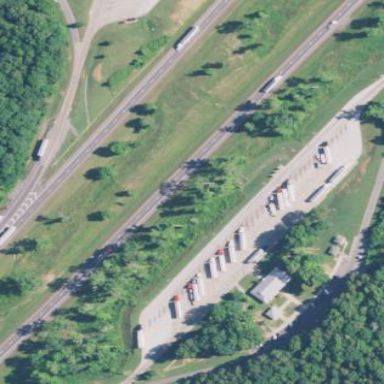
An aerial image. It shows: Rest area along the road.